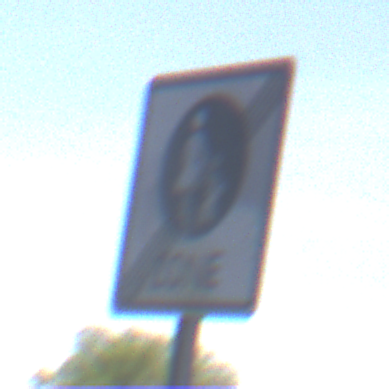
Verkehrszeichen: EndeFussgaengerzone
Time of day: Midday
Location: Roofed (Underpass)
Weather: Clear
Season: NotSpecified
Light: Natural